Question: I had used the same plot as attached, for another question. One could see that the peak bandwidth is more than 5.5GB/s. I am using NVidia's bandwidth test program from code samples to find the bandwidth between host to device and vice versa.
The system consists of total 12 Intel Westmere CPUs on two sockets, 4 Tesla C2050 GPUs with 4 PCIe Gen2 Express slots. Now the question is, since the peak bandwidth of PCIe x16 Gen2 is 4GB/s in one direction, how come I am getting a much more bandwidth while doing host to device transfer?
I have in mind that each PCIe is connected to the CPU via an I/O Controller Hub, which is connected through QPI (much more b/w) to the CPU.
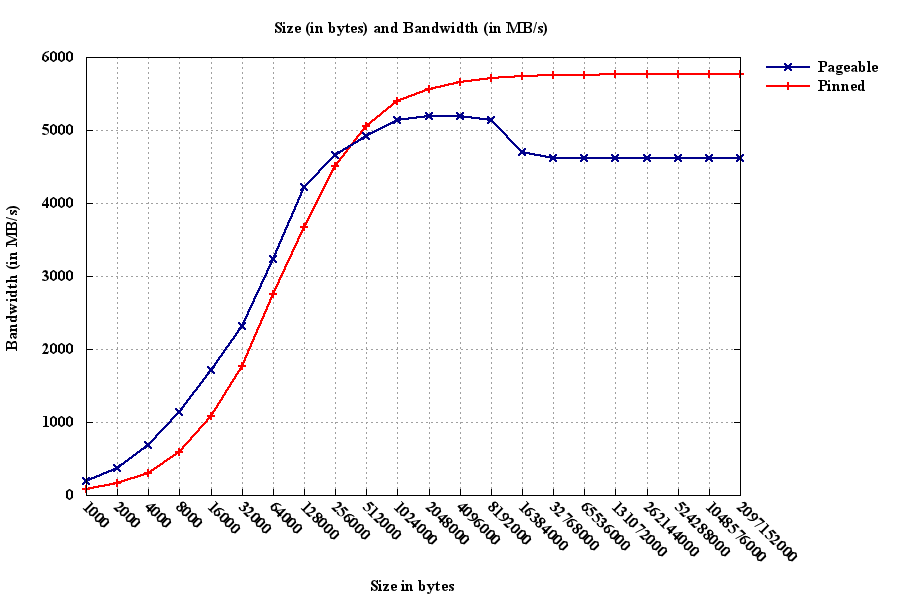
Answer: The peak bandwidth of PCIe x16 Gen2 is in direction. You are not exceeding the peak.